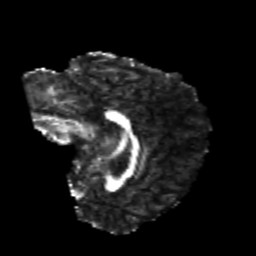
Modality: FA
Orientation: sagittal
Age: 24
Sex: female
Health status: healthy
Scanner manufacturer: philips
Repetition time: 7.389 s
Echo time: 0.08599 s